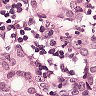
Metastatic tissue present: yes